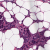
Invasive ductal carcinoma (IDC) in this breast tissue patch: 1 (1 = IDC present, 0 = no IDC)